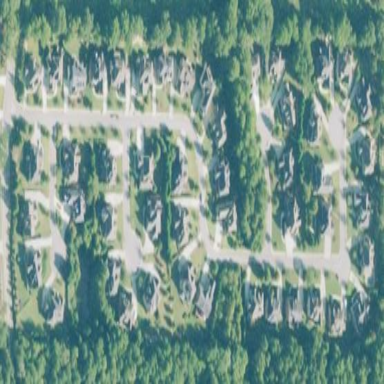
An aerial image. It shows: Single-family residential neighbourhood.